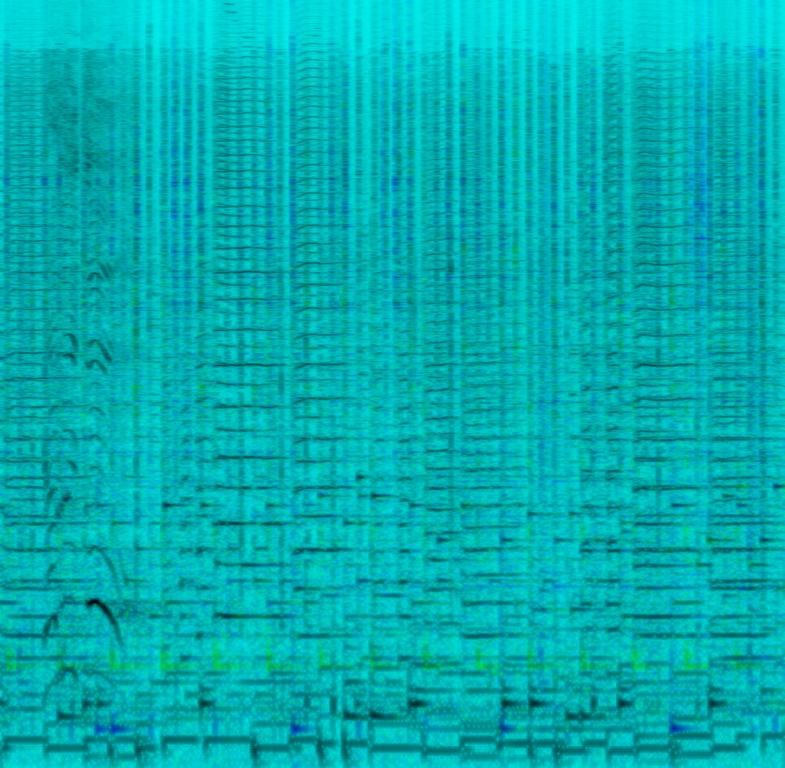
A male vocalist sings this cheerful classic Happy Birthday song. The tempo is fast and high spirited with animated trumpets, enthusiastic, syncopated piano accompaniment, energetic congas and bongos beats, spirited drumming, tambourine beats and vocal backup. The music is loud, bustling, hyper, high-energy and a little bit syncopated. It is fun, cheerful, celebratory and happy.